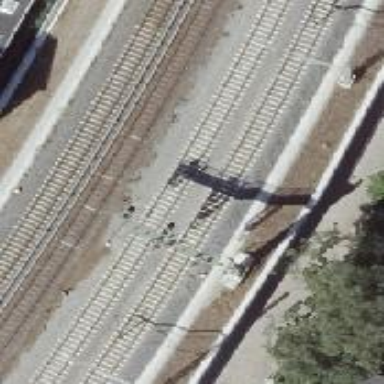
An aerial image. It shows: Railway signal.